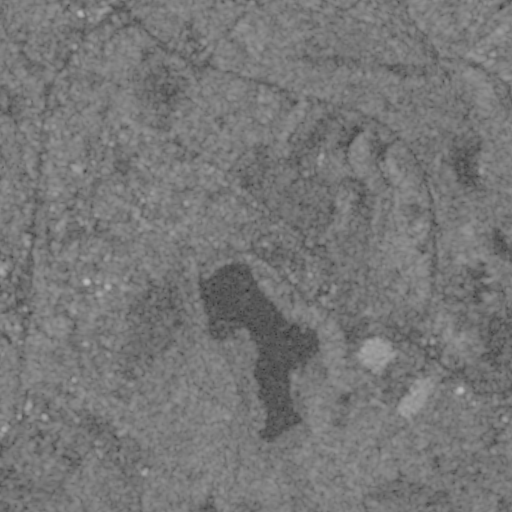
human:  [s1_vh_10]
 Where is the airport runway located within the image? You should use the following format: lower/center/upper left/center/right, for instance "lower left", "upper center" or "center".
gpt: The airport runway is located in the upper right of the image.
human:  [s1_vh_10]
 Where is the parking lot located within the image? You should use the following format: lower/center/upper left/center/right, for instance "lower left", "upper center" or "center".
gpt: The parking lot is located in the center left of the image.
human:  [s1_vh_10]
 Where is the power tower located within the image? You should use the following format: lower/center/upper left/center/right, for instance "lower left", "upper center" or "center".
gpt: The power tower is located in the lower left of the image.
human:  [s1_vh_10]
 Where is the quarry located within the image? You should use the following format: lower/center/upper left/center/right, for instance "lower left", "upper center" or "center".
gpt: The quarry is located in the right of the image.
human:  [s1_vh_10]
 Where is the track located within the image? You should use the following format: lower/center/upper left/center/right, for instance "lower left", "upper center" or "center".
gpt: The track is located in the center of the image.
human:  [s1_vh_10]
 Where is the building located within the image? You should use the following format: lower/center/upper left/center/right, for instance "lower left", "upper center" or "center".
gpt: There is no building in the image.

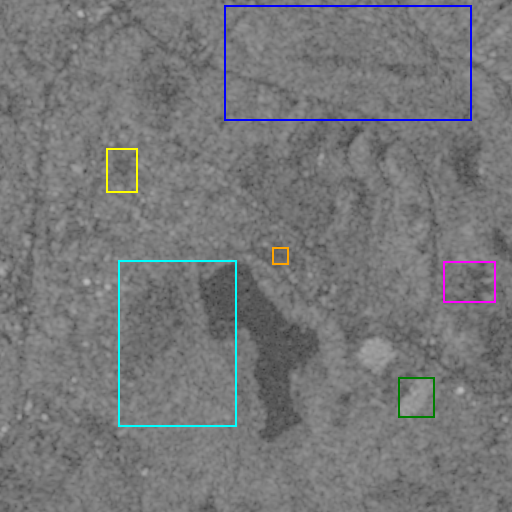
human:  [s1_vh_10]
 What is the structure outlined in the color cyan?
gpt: The structure outlined in cyan is a crop field.
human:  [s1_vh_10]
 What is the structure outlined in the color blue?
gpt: The structure outlined in blue is a landfill.
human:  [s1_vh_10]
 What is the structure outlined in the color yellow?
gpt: The structure outlined in yellow is a park.
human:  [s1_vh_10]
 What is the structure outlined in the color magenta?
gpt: The structure outlined in magenta is a quarry.
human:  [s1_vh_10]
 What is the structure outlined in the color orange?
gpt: The structure outlined in orange is a track.
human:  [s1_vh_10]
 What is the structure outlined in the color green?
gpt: The structure outlined in green is a building.
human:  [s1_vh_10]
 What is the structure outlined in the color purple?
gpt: There is no purple outline.